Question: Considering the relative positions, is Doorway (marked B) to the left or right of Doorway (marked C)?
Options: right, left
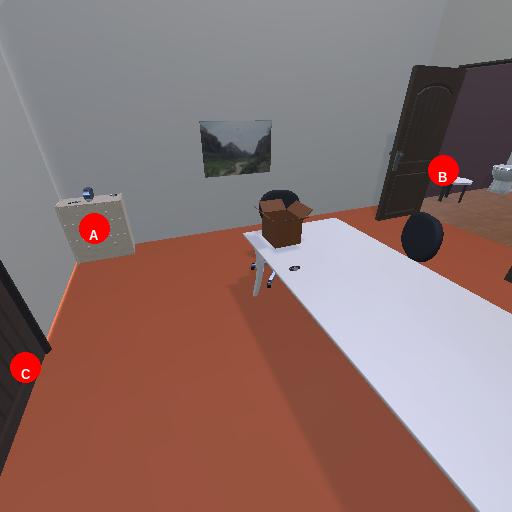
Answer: right